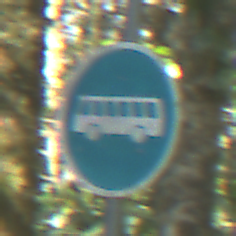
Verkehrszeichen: Busssonderstreifen
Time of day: Midday
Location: Outdoor (Nature)
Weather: Clear
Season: NotSpecified
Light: Natural